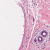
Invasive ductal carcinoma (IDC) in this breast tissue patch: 0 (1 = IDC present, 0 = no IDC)